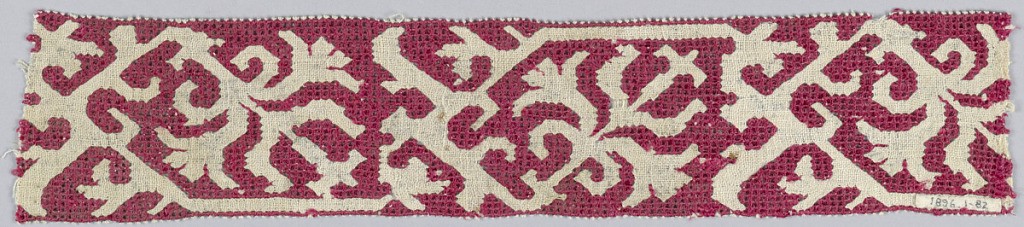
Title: Band
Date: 17th century
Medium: silk on linen Technique: embroidered on plain weave (deflected element work using wrapping stitches to create a grid)
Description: Pattern of diagonal floral sprays reserved in white on red background.